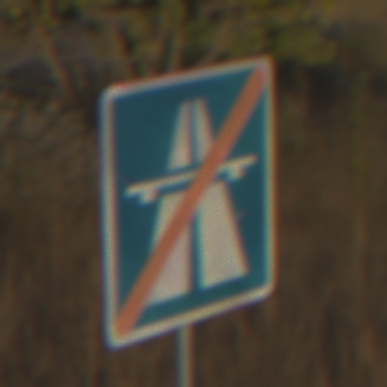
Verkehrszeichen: EndeAutbahn
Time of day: SunriseSunset
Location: Outdoor (Nature)
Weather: Clear
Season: NotSpecified
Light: Natural